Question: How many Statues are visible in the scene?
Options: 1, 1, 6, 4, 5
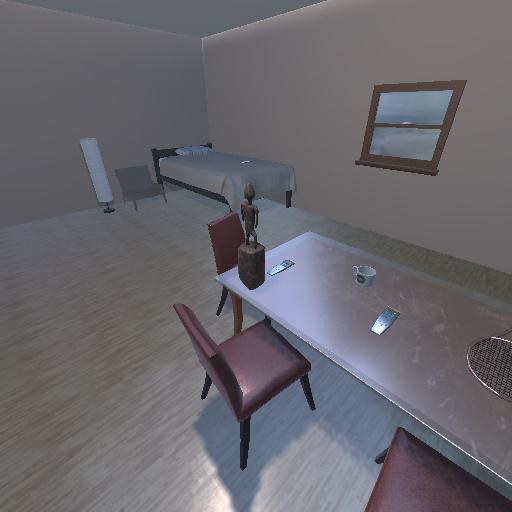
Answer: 1